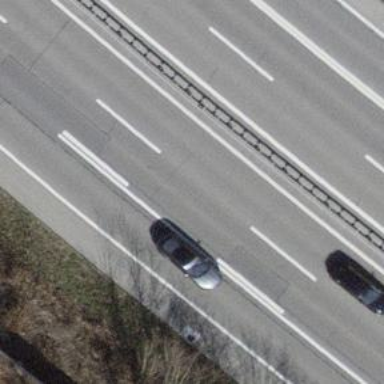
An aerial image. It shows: Motorway junction.